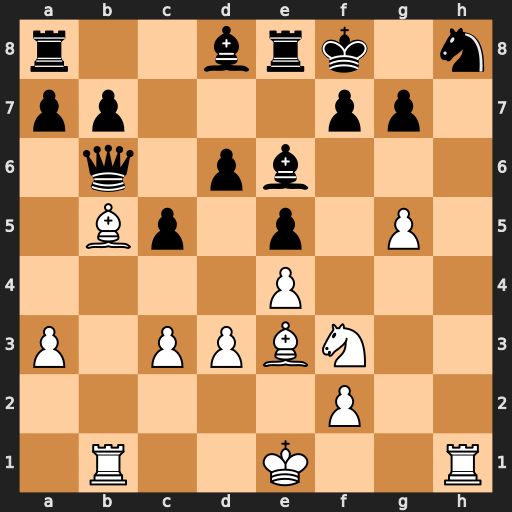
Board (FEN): r2brk1n/pp3pp1/1q1pb3/1Bp1p1P1/4P3/P1PPBN2/5P2/1R2K2R
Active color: w
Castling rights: K
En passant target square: -
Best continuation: Rxh8+ Ke7 Rxe8#